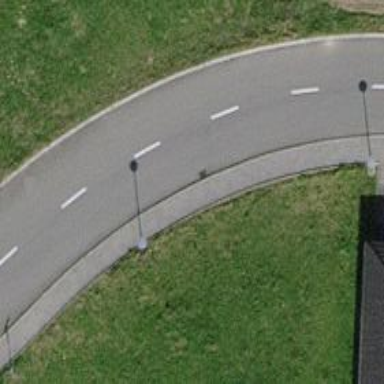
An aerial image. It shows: Sidewalk along the footway.